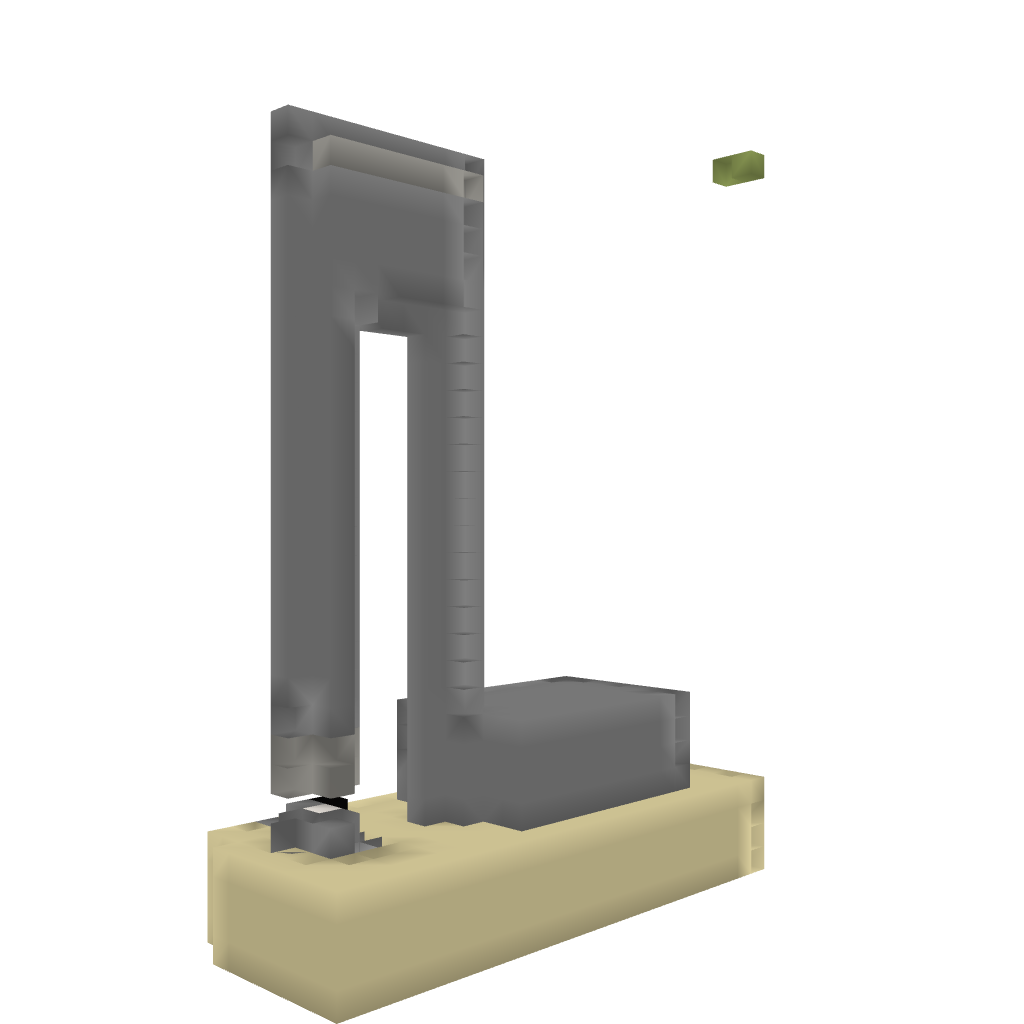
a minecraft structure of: mob grinder v1.0 *CraCK3r*